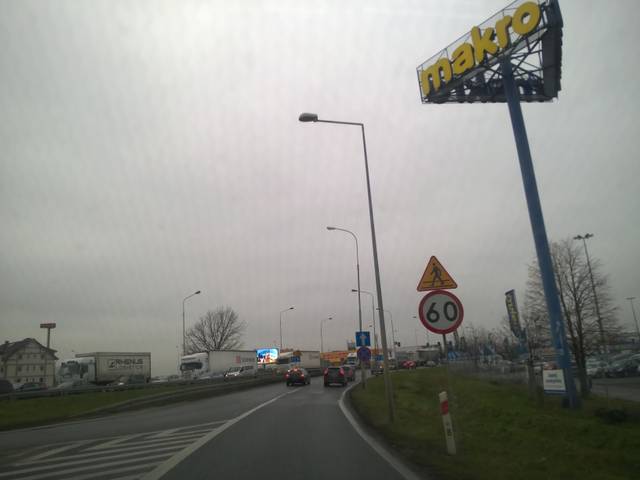
Region: Germany
Coordinates: 51.048, 16.97